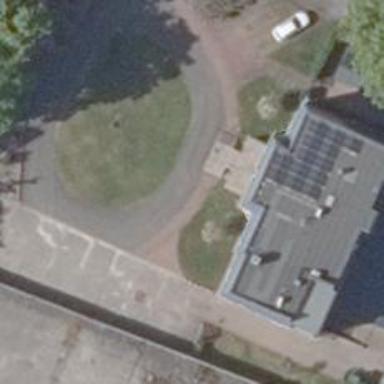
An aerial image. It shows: Driveway.